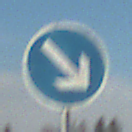
Verkehrszeichen: VorgeschriebeneVorbeifahrtRechts
Umgebung: Outdoor, Nature
Tageszeit: MorningAfternoon
Wetter: Clear
Licht: Natural
Jahreszeit: NotSpecified
Kontrast: HighContrast